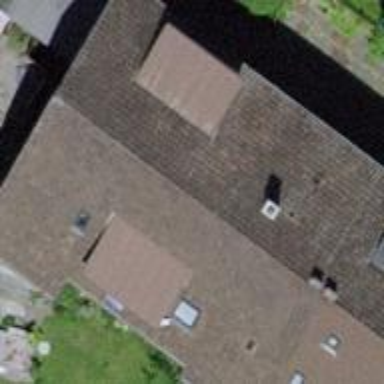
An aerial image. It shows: Apartment building with gabled roof made of roof tiles.